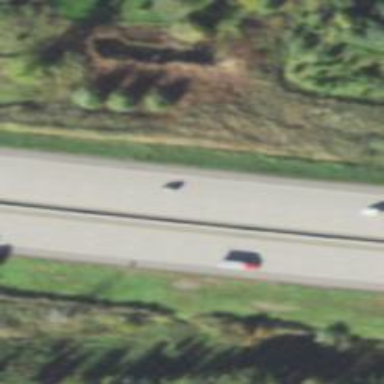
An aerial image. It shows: Asphalt motorway.